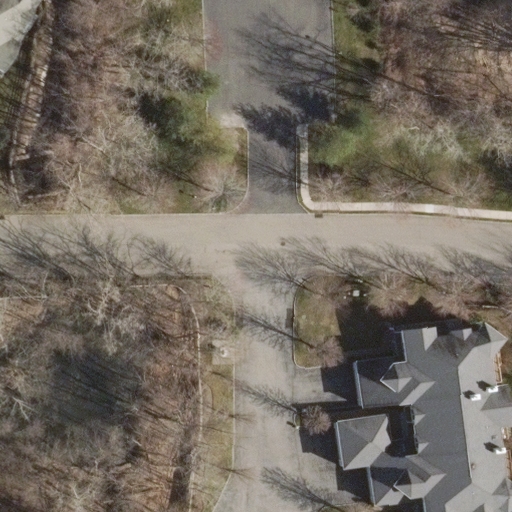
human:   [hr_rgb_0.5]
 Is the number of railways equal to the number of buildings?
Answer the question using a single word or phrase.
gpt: no

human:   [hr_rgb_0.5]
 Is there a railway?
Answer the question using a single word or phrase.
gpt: no

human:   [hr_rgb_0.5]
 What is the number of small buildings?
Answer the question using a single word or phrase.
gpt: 2

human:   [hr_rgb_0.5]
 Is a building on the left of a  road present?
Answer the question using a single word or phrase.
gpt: yes

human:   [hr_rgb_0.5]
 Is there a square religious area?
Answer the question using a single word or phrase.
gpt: no

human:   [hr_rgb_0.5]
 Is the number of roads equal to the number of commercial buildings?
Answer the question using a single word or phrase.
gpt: no

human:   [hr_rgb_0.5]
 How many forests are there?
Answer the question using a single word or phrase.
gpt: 0

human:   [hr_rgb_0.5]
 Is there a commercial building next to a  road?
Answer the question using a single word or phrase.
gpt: no

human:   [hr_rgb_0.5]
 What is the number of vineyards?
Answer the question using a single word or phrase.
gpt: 0

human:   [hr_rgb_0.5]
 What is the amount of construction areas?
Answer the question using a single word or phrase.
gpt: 0

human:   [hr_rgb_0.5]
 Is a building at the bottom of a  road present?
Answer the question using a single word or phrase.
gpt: yes

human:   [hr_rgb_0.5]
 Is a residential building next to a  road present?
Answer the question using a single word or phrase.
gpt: yes

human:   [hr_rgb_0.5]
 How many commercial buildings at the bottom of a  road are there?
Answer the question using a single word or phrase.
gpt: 0

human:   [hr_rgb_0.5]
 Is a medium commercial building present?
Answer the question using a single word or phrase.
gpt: no

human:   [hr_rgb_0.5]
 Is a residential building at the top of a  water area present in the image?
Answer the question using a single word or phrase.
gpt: no

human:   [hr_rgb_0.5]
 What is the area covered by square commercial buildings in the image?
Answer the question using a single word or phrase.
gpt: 0m2

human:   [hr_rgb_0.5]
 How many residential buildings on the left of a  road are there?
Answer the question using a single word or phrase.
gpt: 1

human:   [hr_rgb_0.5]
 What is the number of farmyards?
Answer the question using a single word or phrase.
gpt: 0

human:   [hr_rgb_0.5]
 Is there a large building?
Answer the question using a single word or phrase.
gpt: no

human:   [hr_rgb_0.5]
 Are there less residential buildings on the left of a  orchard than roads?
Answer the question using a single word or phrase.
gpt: yes

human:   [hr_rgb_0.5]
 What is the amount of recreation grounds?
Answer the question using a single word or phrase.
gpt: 0

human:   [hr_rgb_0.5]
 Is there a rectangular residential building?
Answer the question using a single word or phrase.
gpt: yes

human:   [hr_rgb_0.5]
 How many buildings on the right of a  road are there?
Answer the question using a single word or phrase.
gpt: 1

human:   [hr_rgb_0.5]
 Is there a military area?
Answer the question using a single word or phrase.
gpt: no

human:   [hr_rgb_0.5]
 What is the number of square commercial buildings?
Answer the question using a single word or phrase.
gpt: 0

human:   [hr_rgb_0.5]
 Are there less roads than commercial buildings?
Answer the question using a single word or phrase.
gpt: no

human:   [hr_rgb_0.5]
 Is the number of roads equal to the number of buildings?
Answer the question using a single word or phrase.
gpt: yes

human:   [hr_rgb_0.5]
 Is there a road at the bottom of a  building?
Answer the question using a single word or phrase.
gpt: yes

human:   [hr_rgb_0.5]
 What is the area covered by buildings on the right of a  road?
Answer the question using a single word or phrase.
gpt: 0m2

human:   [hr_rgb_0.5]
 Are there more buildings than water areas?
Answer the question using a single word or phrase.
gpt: yes

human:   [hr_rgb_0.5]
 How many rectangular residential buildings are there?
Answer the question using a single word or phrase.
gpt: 2

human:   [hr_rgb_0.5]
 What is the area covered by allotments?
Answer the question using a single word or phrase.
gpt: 0m2

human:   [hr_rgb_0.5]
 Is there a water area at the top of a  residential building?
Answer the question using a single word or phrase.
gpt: no

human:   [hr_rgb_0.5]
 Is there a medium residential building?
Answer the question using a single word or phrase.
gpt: no

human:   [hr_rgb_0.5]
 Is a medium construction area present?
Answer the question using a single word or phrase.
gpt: no

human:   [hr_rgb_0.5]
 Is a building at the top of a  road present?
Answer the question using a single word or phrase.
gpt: yes